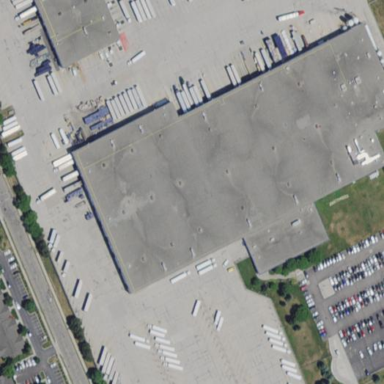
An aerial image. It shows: Concrete parking area.